Aerial crown-view tile of a tropical tree (Barro Colorado Island, Panama), acquired 20240611:
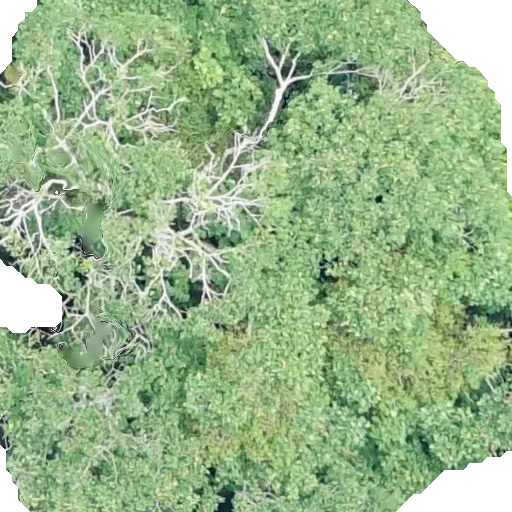
Species: Dipteryx oleifera
GBIF accepted scientific name: Dipteryx oleifera
Crown area: 482.376 m²